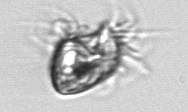
Label: Strombidium_morphotype1